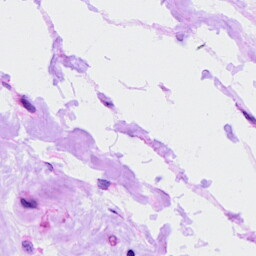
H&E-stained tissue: Ovarian